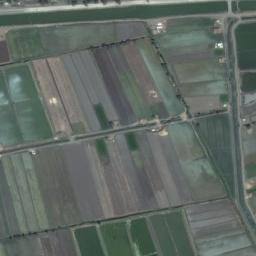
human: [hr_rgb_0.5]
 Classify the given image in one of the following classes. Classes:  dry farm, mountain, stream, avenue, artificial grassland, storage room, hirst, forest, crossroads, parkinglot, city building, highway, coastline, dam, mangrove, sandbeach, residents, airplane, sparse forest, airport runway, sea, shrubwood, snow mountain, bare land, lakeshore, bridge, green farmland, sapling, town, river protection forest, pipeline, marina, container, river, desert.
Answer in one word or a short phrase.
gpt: green farmland